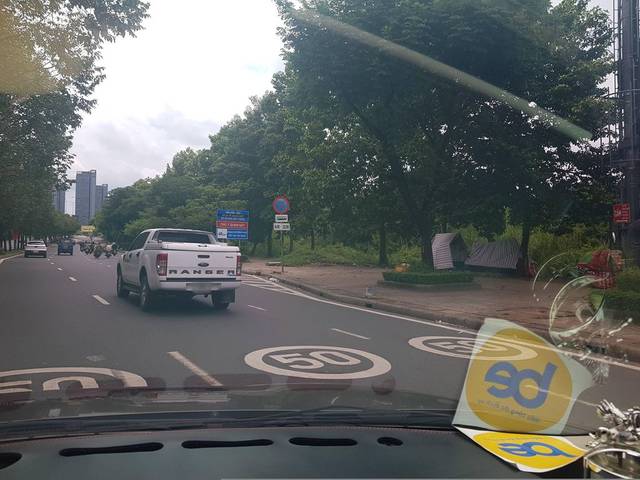
Region: Vietnam
Coordinates: 10.773, 106.723